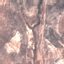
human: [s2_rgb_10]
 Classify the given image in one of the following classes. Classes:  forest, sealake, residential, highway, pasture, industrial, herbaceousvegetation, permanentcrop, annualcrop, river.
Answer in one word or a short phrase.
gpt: HerbaceousVegetation